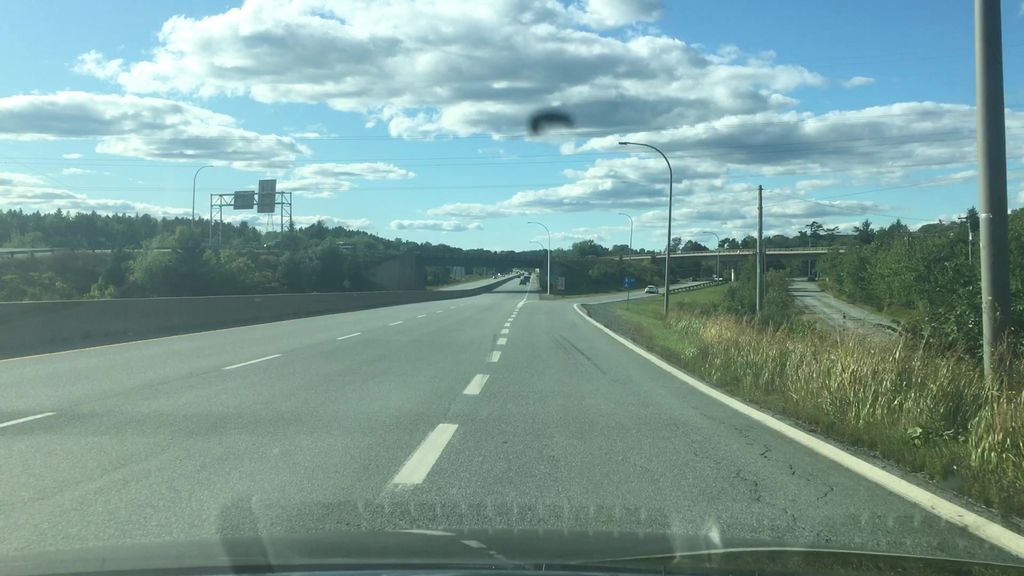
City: halifax